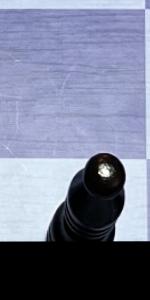
Label: Bishop_Black